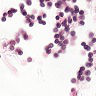
Metastatic tissue present: no